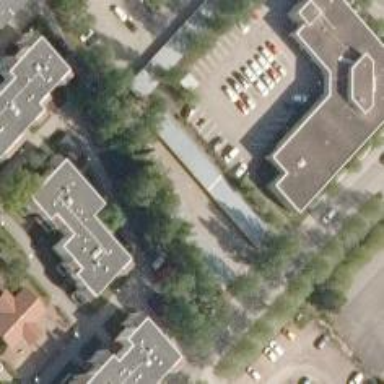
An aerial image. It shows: Garages parking area with garage boxes.